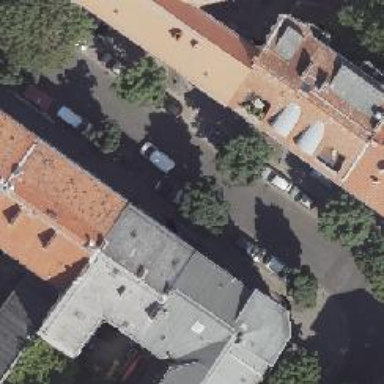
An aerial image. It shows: Cafe.